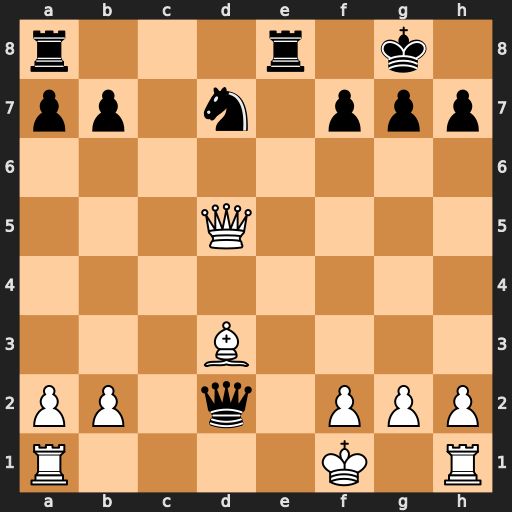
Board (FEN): r3r1k1/pp1n1ppp/8/3Q4/8/3B4/PP1q1PPP/R4K1R
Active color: w
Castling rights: -
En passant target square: -
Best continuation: Bxh7+ Kxh7 Qxd2